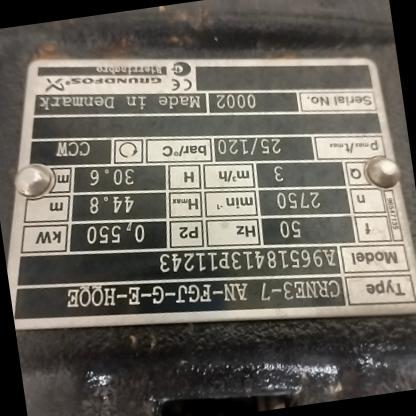
Klasa: tabliczka-znamionowa